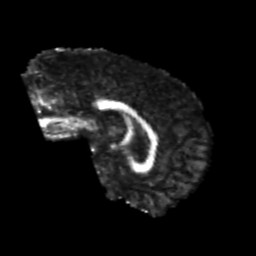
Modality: FA
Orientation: sagittal
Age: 24
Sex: male
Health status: healthy
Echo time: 0.074 s